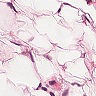
Metastatic tissue present: no